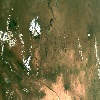
Label: land